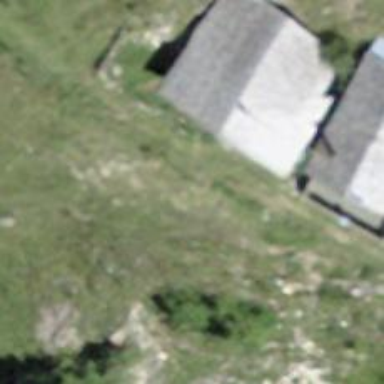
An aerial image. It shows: Hut.